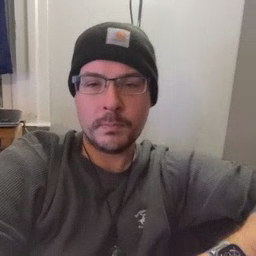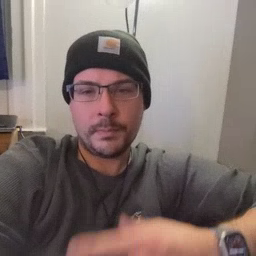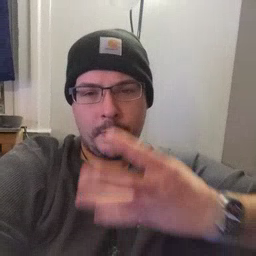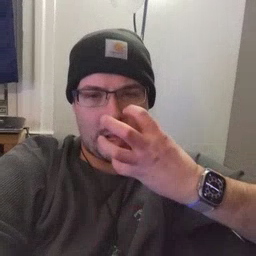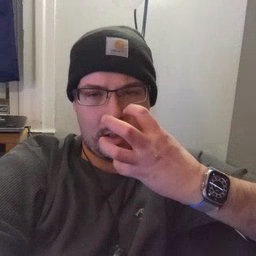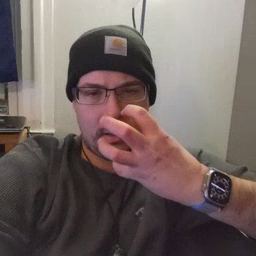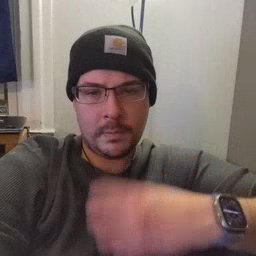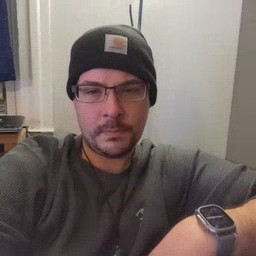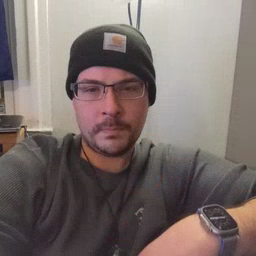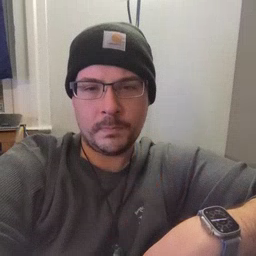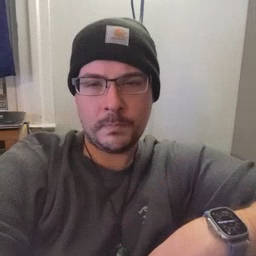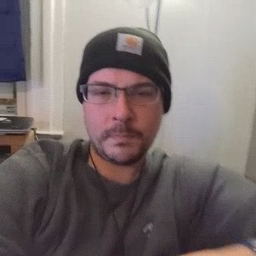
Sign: mad